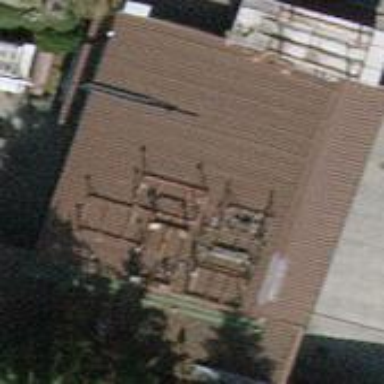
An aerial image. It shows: Commercial building.